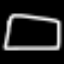
Label: square